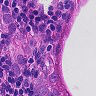
Metastatic tissue present: yes